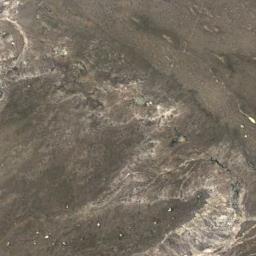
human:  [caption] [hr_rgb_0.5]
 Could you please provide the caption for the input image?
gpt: The desert is full of black sand .

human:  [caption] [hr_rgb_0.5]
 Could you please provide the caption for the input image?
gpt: The desert has dark gray soil and some decayed rocks .

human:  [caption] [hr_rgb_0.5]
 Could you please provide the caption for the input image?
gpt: The yellow desert  covers the  bare land .

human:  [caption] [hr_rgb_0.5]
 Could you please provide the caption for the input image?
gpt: There is some weed on the edge of this desert .

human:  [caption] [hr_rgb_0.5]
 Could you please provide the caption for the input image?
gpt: A burnt sienna desert covered with bare land .